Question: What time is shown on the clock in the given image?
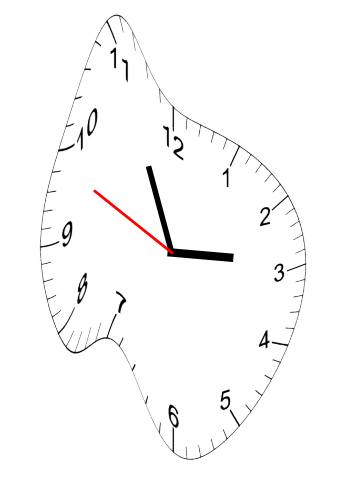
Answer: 02:55:49